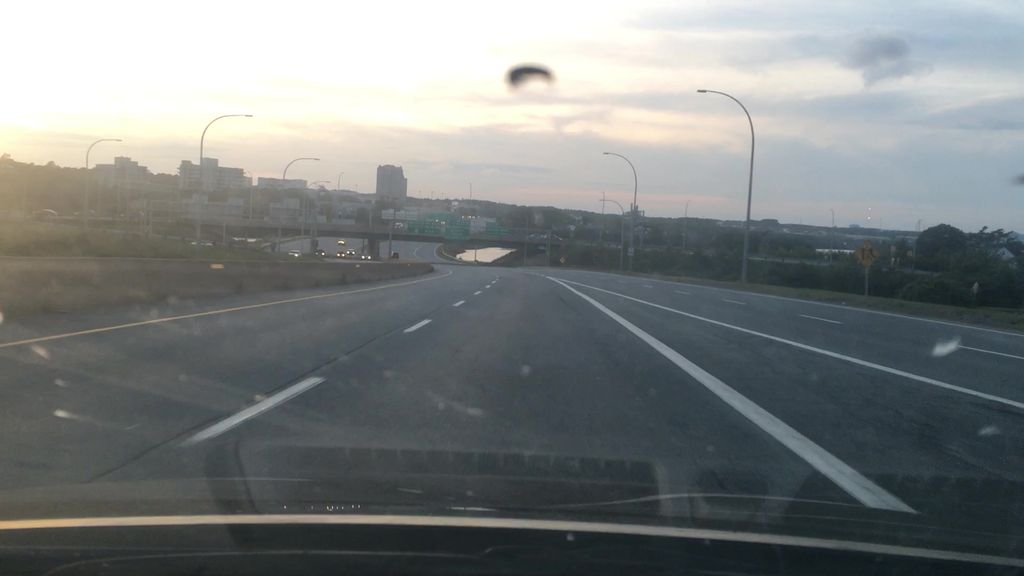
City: halifax